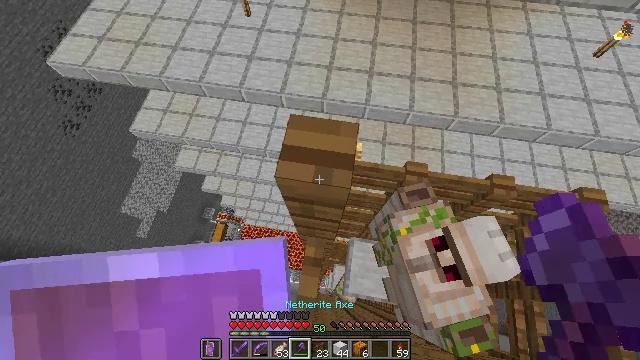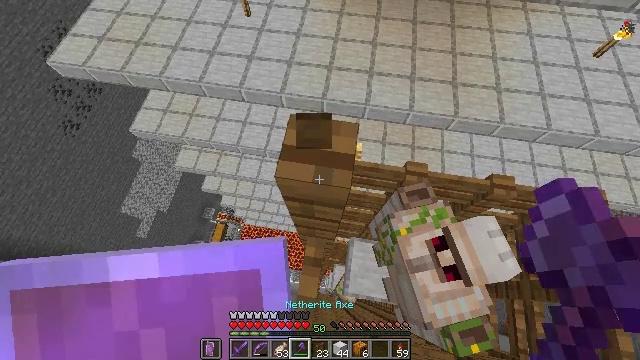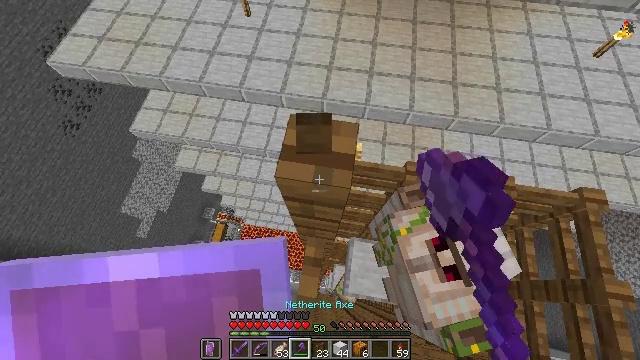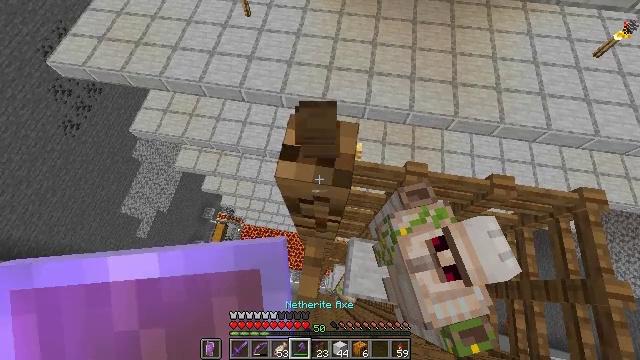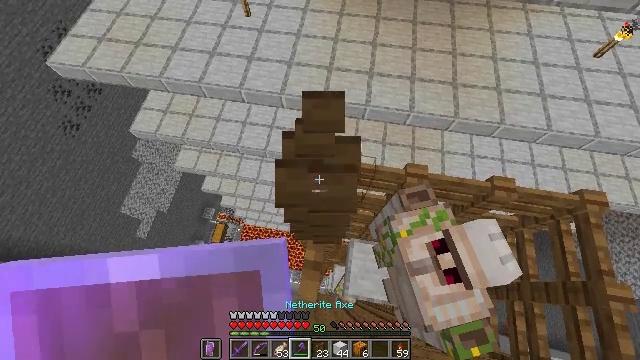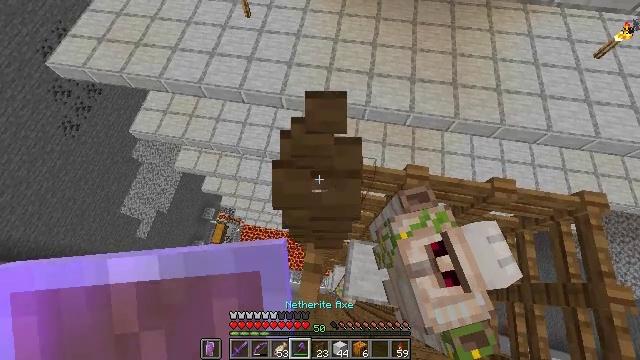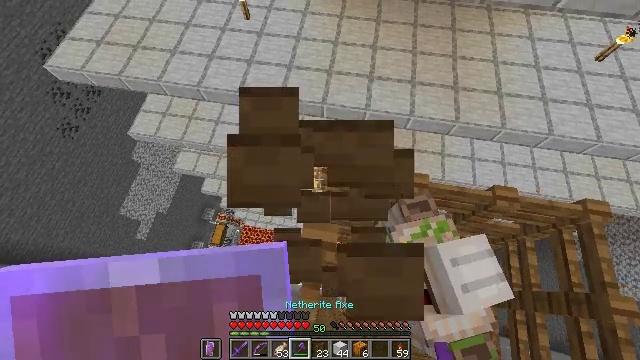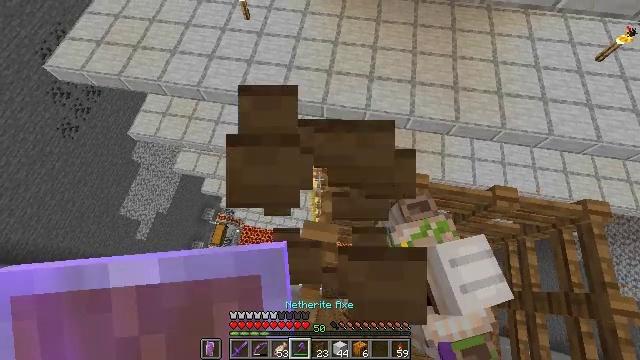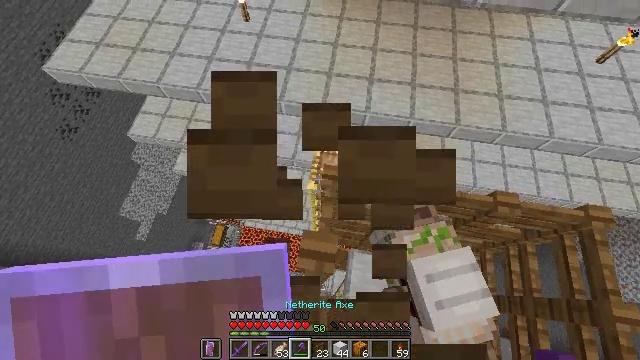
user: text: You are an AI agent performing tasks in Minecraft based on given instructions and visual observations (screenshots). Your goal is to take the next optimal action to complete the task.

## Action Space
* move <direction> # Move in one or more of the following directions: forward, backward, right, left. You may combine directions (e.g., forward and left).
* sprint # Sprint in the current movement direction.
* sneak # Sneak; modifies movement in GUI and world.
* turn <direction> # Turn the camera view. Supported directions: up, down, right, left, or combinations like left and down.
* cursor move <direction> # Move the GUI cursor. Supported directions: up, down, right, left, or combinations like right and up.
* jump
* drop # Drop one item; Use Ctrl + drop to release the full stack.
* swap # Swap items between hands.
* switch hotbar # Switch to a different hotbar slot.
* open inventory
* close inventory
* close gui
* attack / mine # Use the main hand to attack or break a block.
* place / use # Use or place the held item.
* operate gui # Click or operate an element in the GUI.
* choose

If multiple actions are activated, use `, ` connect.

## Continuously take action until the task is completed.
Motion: motion action
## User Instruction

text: Attack the spruce fence to dismantle it.
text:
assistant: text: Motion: sneak, attack / mine
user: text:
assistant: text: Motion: sneak, attack / mine
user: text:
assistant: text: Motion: sneak, attack / mine
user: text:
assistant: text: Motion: move forward, sneak, attack / mine
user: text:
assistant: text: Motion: move forward, sneak
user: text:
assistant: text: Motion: move forward, sneak
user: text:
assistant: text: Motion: move forward, sneak
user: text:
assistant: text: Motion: move forward, sneak
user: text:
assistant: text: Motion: sneak